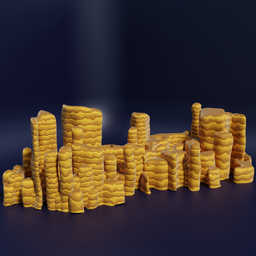
Label: nature